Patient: sex M, age 52
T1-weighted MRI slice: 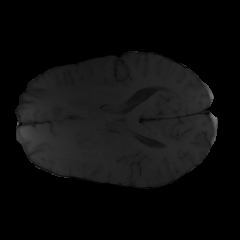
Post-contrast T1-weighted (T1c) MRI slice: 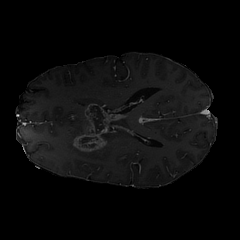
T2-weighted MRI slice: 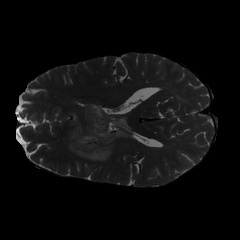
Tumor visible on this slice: yes
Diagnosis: Glioblastoma, IDH-wildtype
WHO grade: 4